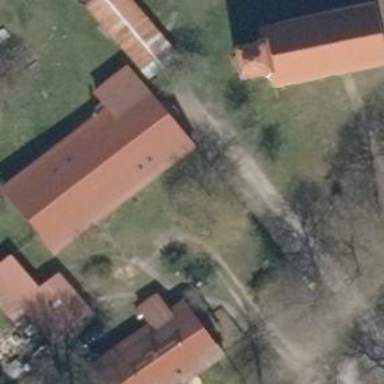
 which serves as dormitory for tourists."